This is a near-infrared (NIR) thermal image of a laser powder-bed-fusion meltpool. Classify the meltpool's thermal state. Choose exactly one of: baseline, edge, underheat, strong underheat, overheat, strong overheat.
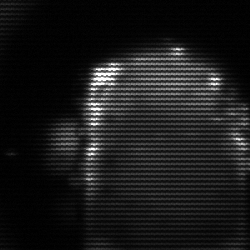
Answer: baseline